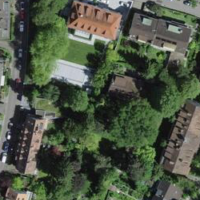
EUNIS habitat code: 55
Species observed at this site:
Phylloscopus collybita